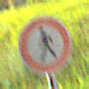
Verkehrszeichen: VerbotFussgaenger
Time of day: Night
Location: Outdoor (Suburban)
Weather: PartlyCloudy
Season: NotSpecified
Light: Artificial